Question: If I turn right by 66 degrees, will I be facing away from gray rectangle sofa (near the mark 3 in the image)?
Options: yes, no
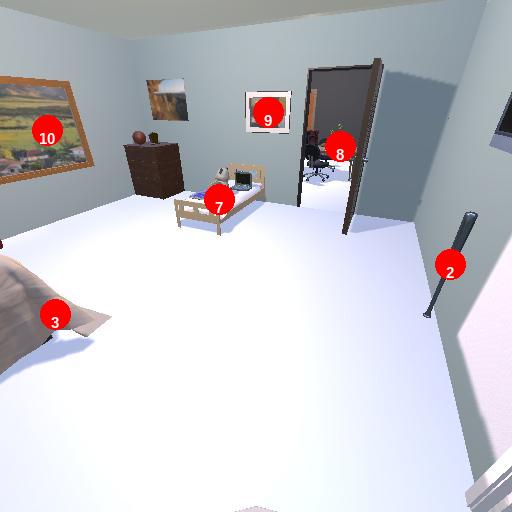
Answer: yes